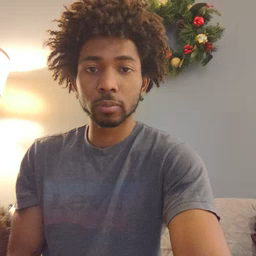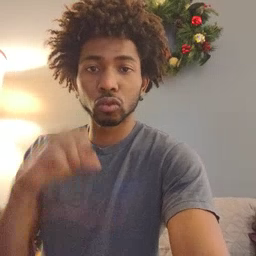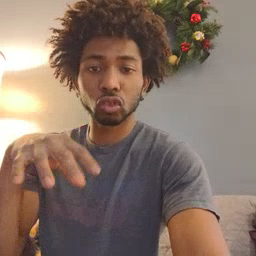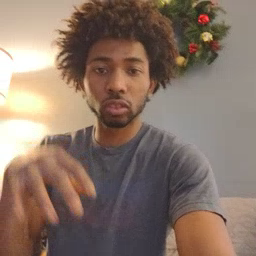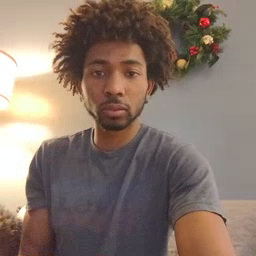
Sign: drop